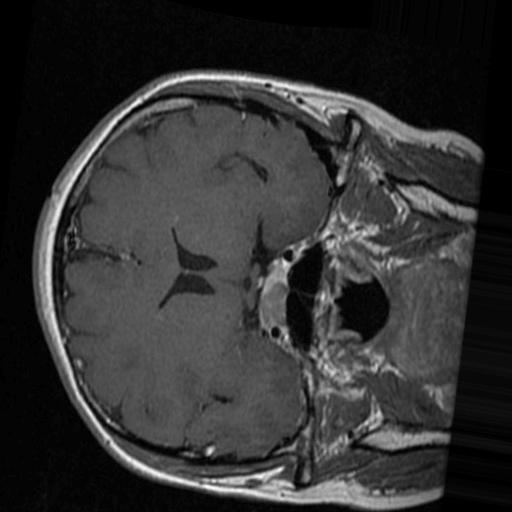
Label: brain_tumor